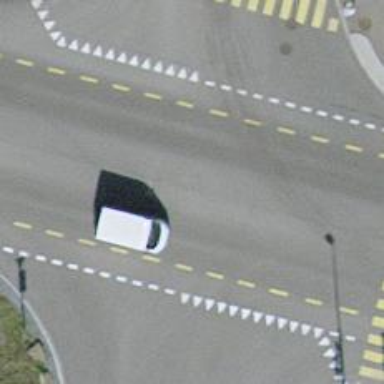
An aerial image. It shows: Primary highway with asphalt surface and designated lane for cyclists.